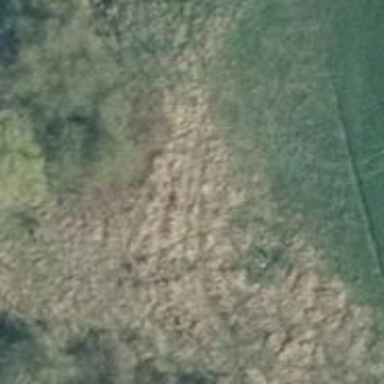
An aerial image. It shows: Area covered with grass.